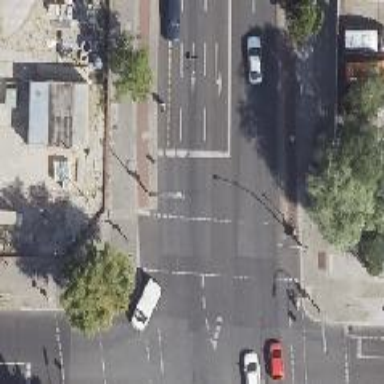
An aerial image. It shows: Road with traffic signals for signaling.